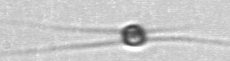
Label: Chaetoceros_similis